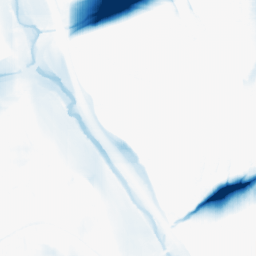
Category: morphological
Decomposition family: morphological_square
Decomposition parameters: operation: closing
size: 50
Upsampling method: fft_zeropad
Upsampling parameters: scale: 2
Upsampling scale: 2